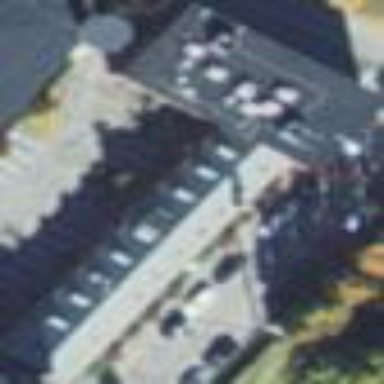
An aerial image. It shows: Building.